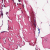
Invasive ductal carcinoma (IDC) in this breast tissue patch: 0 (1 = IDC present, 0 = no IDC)